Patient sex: M
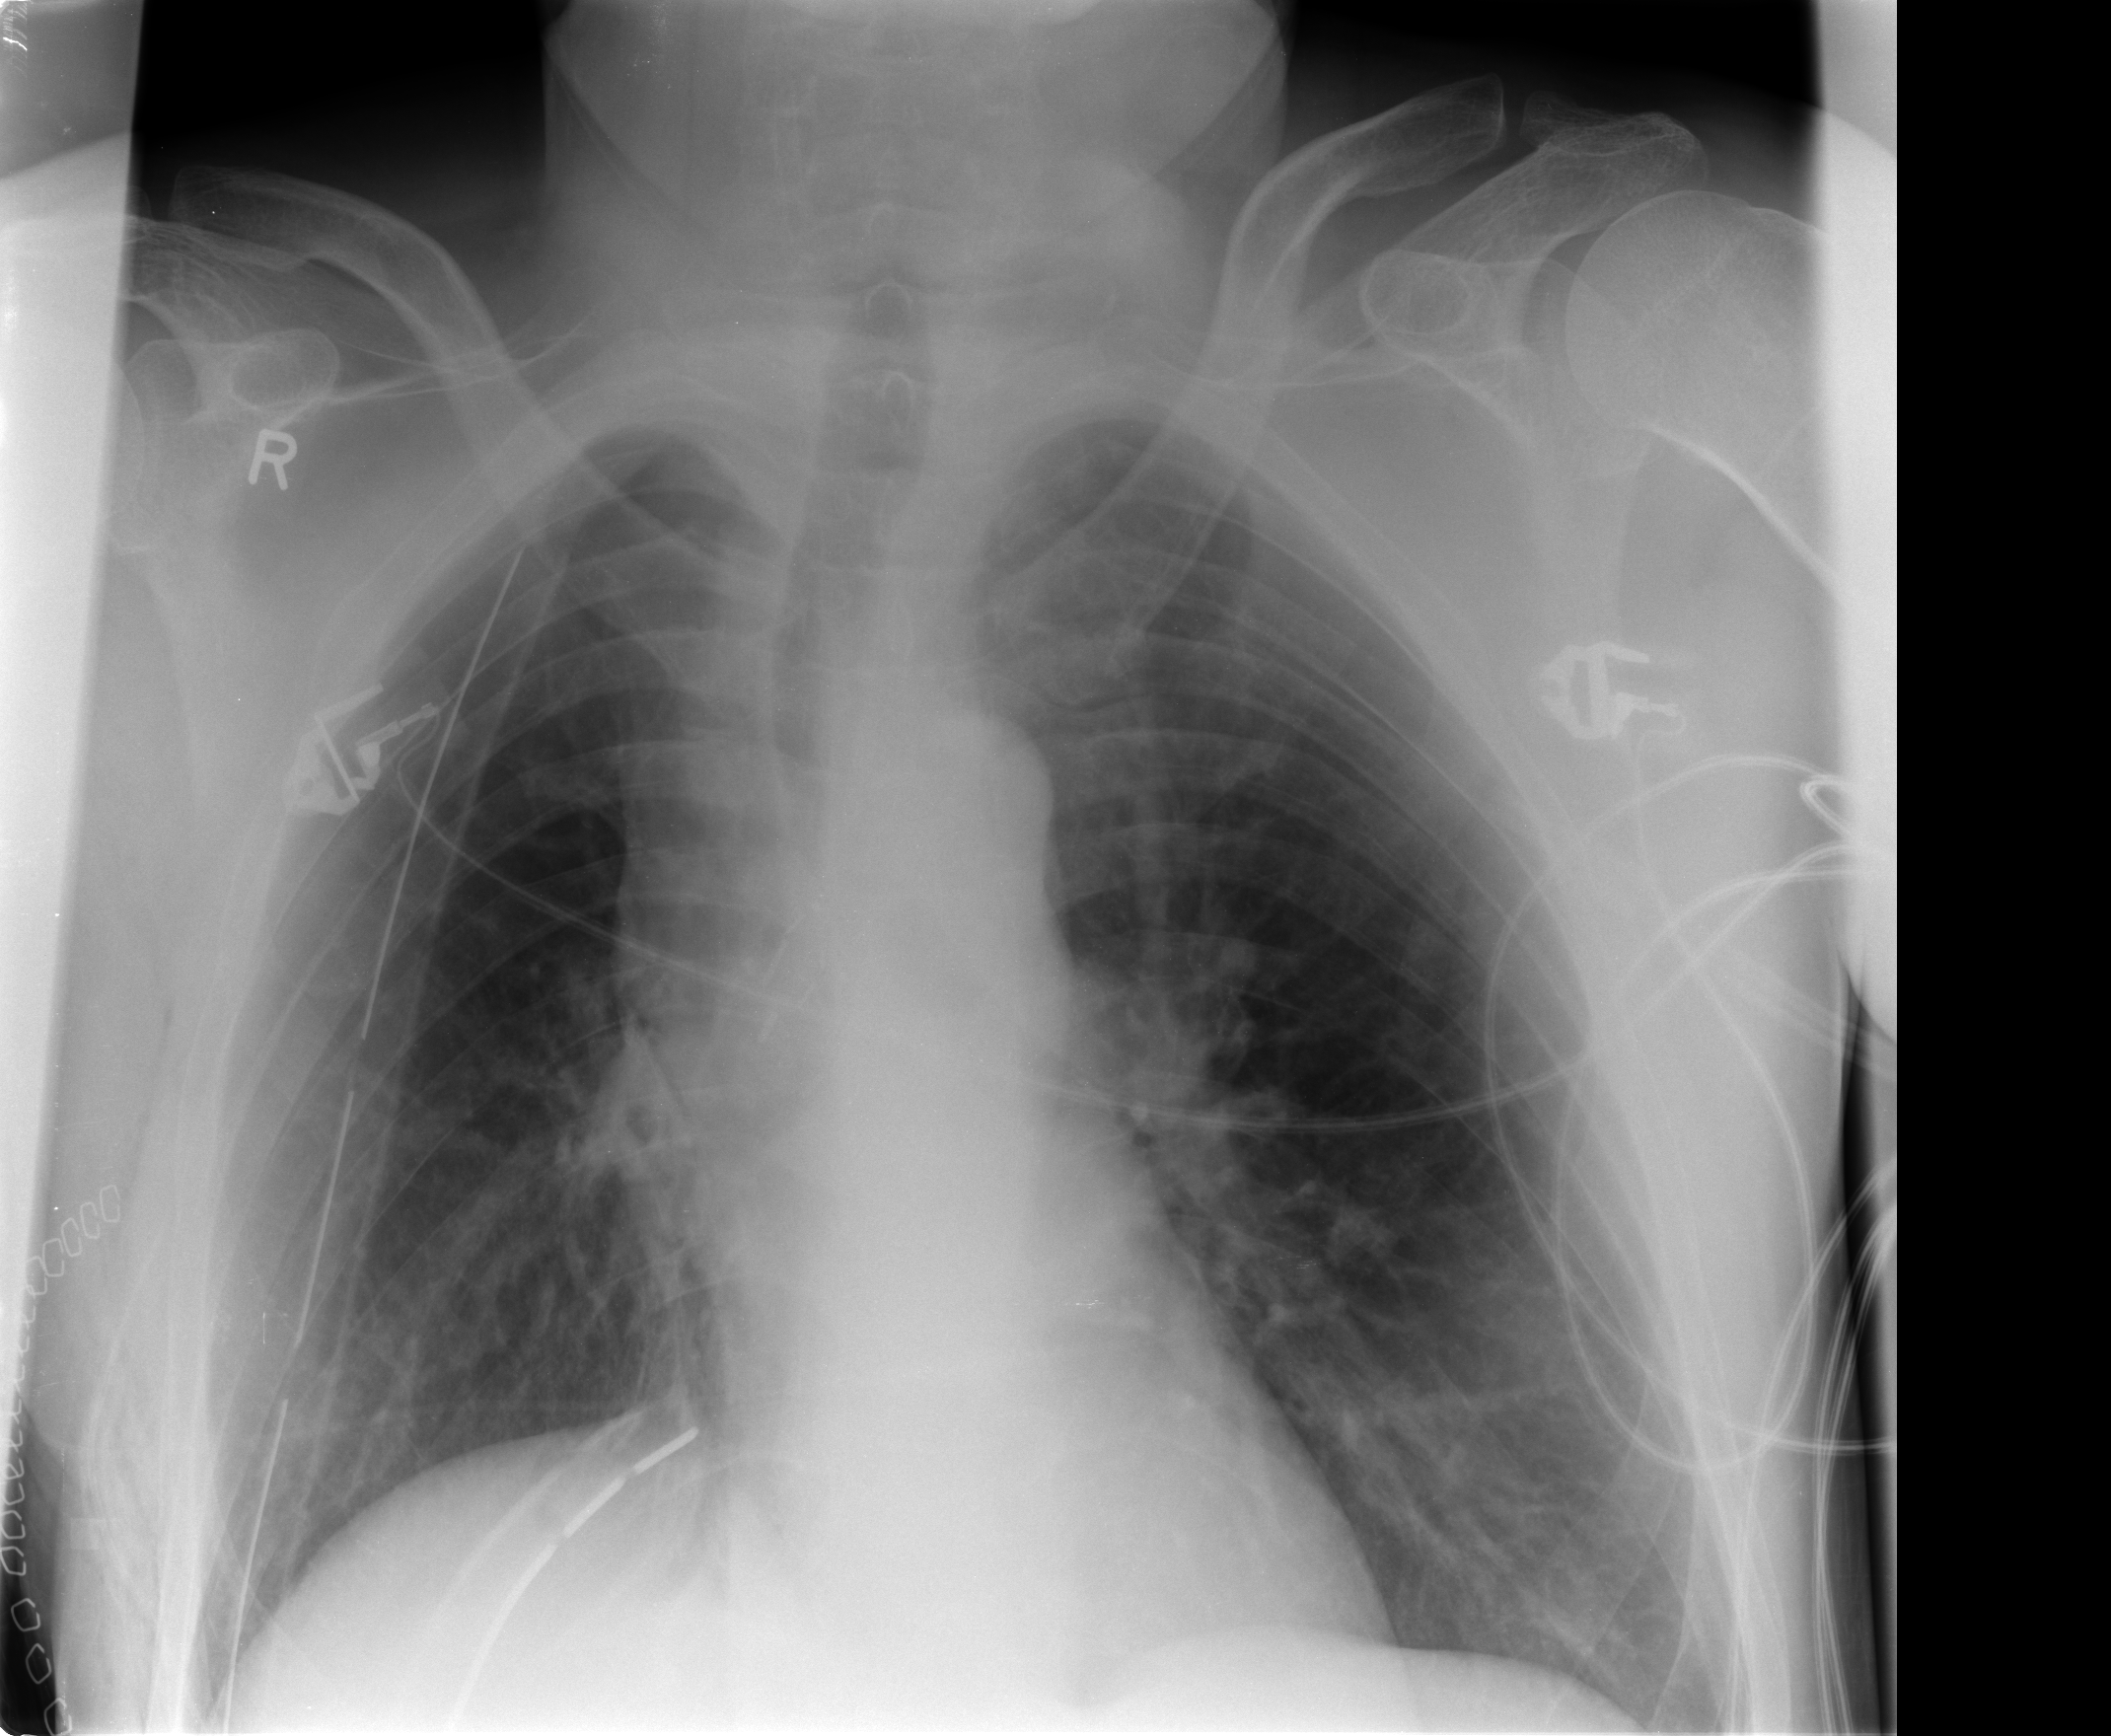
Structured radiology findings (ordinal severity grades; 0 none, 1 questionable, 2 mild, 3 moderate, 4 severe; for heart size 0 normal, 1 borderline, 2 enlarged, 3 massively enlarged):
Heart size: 0
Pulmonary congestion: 0
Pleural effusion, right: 0
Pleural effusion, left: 0
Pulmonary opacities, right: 1
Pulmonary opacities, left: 1
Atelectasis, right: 0
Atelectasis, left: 0